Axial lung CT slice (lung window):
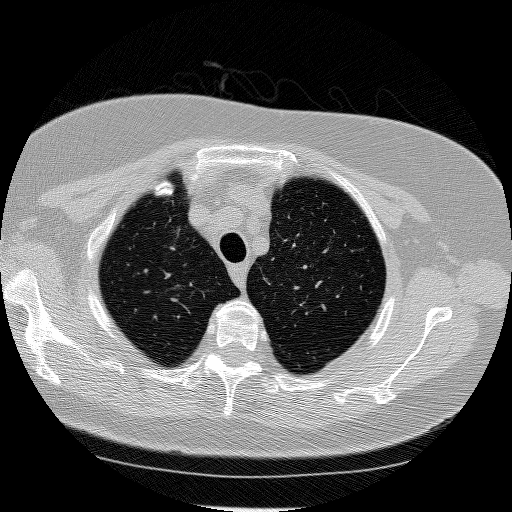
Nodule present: no